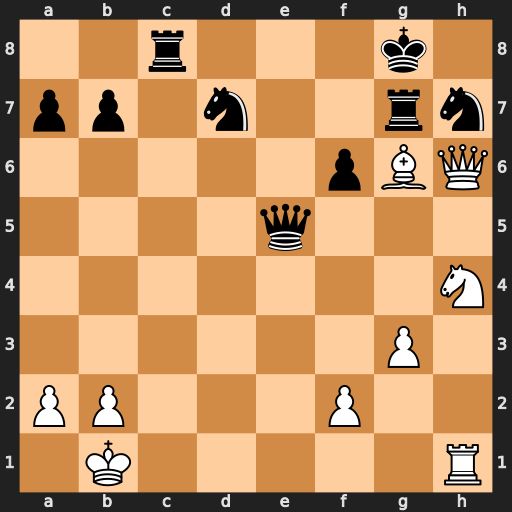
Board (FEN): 2r3k1/pp1n2rn/5pBQ/4q3/7N/6P1/PP3P2/1K5R
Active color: w
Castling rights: -
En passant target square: -
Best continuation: Nf5 Qe4+ Ka1 Qxh1+ Qxh1